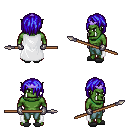
a pixel art fantasy rpg character, male body template, orc, green skin, white cape, teal pants, blue bangs hairstyle, purple tiara, metal gloves, gray slippers, spear, four views (front, back, left, right), 2x2 character sprite sheet, small pixel art, hard edges, no anti-aliasing